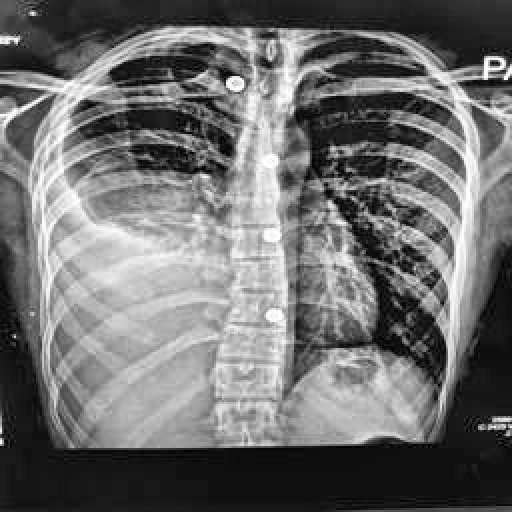
Finding: TUBERCULOSIS